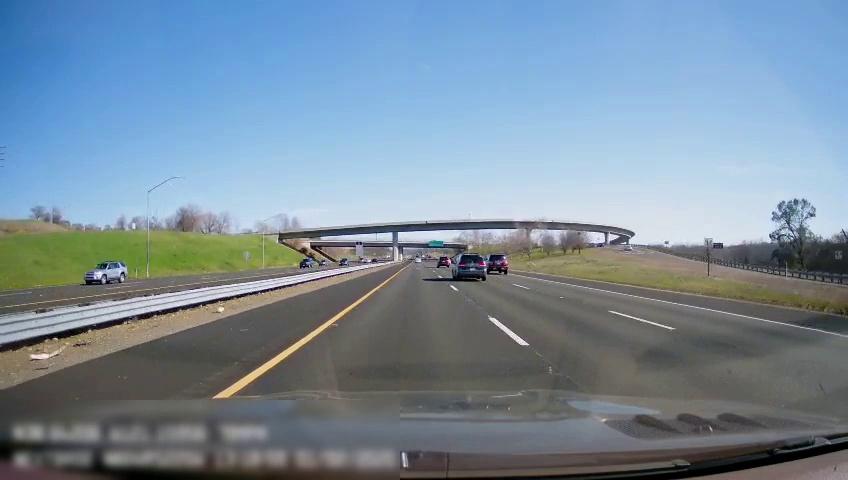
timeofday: Day
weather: Sunny
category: Drivable Space
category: Drivable Space
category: Drivable Space
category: Vehicles | SUV
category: Vehicles | SUV
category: Vehicles | SUV
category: Vehicles | Car
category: Vehicles | SUV
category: Vehicles | Car
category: Vehicles | SUV
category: Lanes | Opposite Lane
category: Lanes | Current Lane
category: Lanes | Current Lane
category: Lanes | Alternate Lane
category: Lanes | Alternate Lane
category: Traffic | Signs